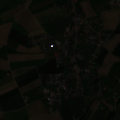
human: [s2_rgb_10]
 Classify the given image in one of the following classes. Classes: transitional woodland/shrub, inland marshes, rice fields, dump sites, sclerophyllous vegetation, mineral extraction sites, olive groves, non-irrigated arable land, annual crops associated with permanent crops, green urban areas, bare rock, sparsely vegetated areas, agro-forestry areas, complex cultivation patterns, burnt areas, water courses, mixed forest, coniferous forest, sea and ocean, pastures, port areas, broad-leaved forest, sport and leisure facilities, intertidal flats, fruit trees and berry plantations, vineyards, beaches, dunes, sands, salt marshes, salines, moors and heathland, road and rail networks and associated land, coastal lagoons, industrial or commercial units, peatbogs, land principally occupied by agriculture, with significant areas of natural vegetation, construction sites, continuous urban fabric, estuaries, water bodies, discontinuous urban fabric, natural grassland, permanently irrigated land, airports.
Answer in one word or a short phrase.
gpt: discontinuous urban fabric, sport and leisure facilities, non-irrigated arable land, broad-leaved forest